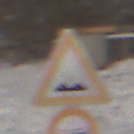
Verkehrszeichen: UnebeneFahrbahn
Zusatzzeichen unten: Ueberholverbot
Umgebung: Outdoor, Nature
Tageszeit: MorningAfternoon
Wetter: PartlyCloudy
Licht: Natural
Jahreszeit: Winter
Kontrast: HighContrast